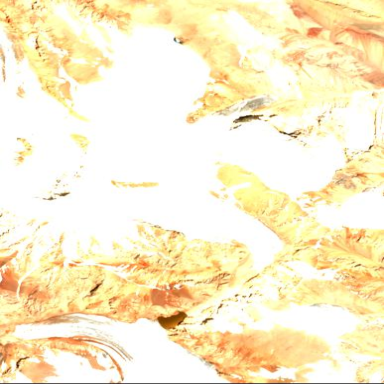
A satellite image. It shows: Stunning view of glacier.